You are looking at the short-time Fourier spectrogram of a bearing's acceleration signal. Based on the visible evidence, which condition applies: normal, inner_race, outer_race, ball?
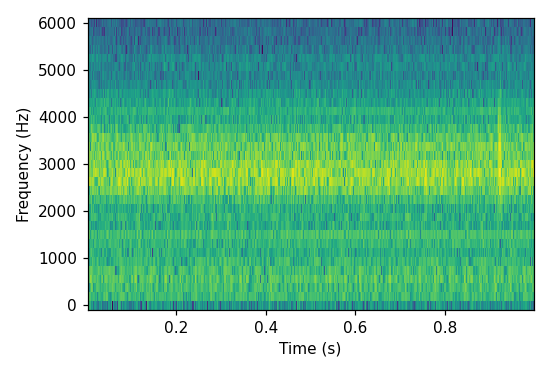
Answer: outer_race